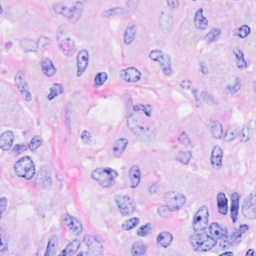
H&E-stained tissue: Breast